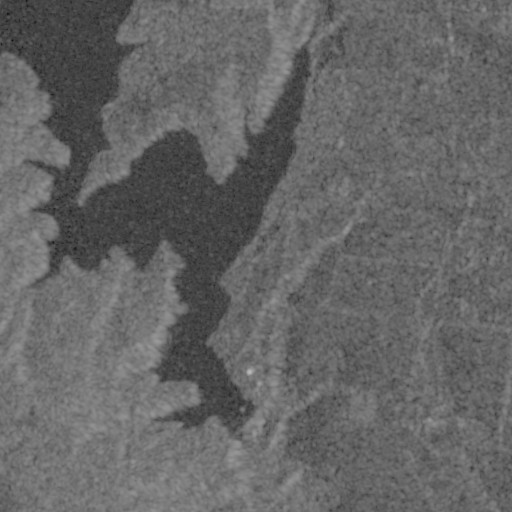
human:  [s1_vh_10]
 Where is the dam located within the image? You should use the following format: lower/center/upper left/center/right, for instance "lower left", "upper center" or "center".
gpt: The dam is located in the lower center of the image.
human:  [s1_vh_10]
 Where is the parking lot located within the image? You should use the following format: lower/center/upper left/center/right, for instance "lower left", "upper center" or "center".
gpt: The parking lot is located in the lower center of the image.
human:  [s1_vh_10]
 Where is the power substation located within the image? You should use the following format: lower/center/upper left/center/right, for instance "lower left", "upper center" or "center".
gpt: The power substation is located in the lower center of the image.
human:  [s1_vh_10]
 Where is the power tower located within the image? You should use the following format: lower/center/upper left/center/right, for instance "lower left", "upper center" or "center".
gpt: The power tower is located in the upper right of the image.
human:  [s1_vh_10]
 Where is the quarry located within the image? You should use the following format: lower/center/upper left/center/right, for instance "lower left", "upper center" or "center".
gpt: The quarry is located in the lower center of the image.
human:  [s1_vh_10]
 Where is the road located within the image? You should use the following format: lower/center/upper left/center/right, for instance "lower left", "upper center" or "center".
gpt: There is no road in the image.

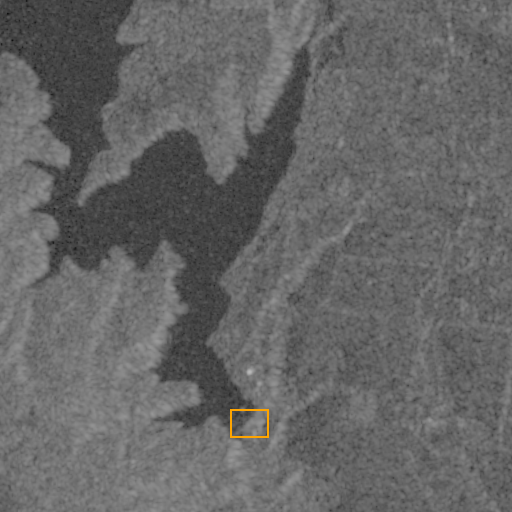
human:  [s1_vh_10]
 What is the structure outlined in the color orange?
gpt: The structure outlined in orange is a dam.
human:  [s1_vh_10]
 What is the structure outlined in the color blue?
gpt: There is no blue outline.